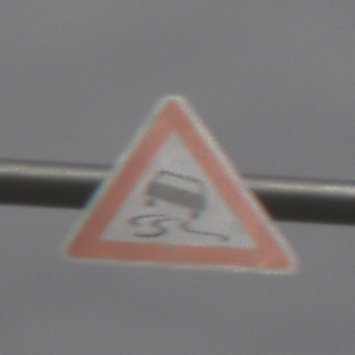
Verkehrszeichen: SchleuderOderRutschgefahr
Umgebung: Outdoor, Suburban
Tageszeit: MorningAfternoon
Wetter: Overcast
Licht: Natural
Jahreszeit: NotSpecified
Kontrast: LowContrast